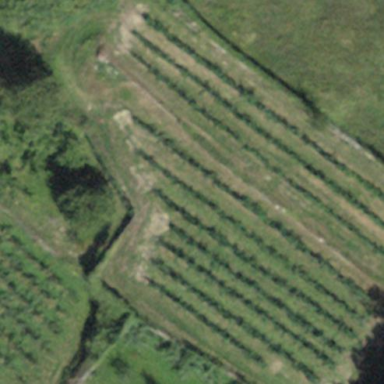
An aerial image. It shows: Vineyard with grape crops.